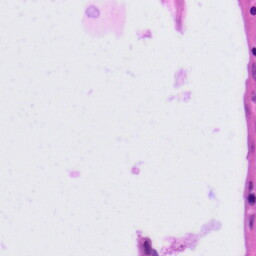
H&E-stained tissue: Tonsil